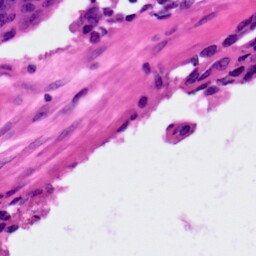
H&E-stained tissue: Ovarian